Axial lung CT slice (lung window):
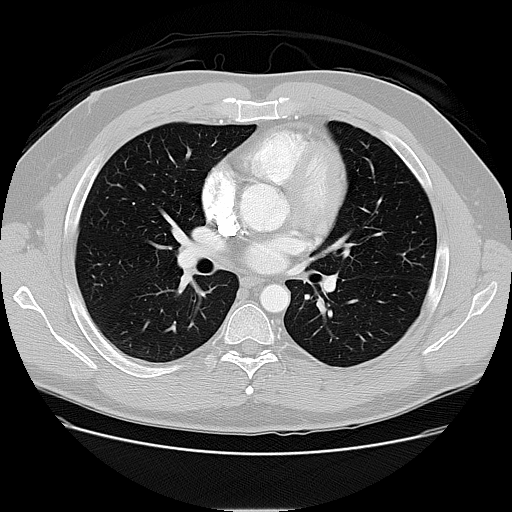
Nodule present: no